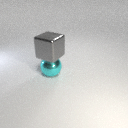
large cyan metal sphere below large gray metal cube